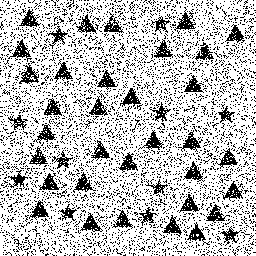
Squares: 0
Triangles: 33
Stars: 11
Total shapes: 44